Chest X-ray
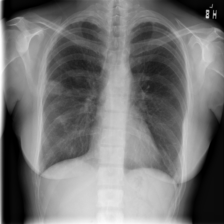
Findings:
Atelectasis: negative
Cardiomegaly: negative
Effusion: negative
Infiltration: negative
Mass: positive
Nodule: negative
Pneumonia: negative
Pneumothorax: negative
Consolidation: negative
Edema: negative
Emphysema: negative
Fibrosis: negative
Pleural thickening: positive
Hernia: negative